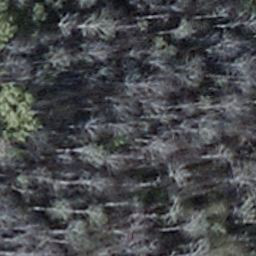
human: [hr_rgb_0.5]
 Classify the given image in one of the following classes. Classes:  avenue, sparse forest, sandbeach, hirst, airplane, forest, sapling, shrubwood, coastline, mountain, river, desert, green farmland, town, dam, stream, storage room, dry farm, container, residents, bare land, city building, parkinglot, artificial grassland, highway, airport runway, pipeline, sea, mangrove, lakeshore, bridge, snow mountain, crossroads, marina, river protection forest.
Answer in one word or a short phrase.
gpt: shrubwood